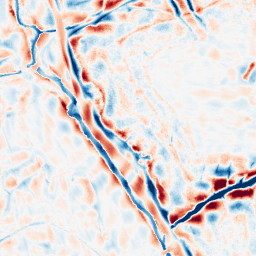
Category: wavelet
Decomposition family: wavelet_biorthogonal
Decomposition parameters: wavelet: bior3.5
level: 4
Upsampling method: lanczos
Upsampling parameters: scale: 4
Upsampling scale: 4